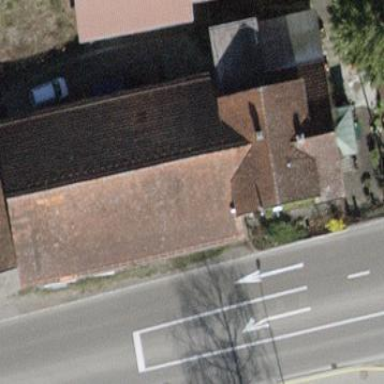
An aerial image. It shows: Building with tile roof.